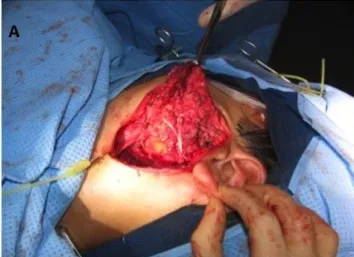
Intraoperative and postoperative photos:. Lipoblastoma in relation to the deep lobe of the parotid gland, and ,the upper, and ,lower divisions of the facial nerve.
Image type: medical_photograph (other_medical_photograph)